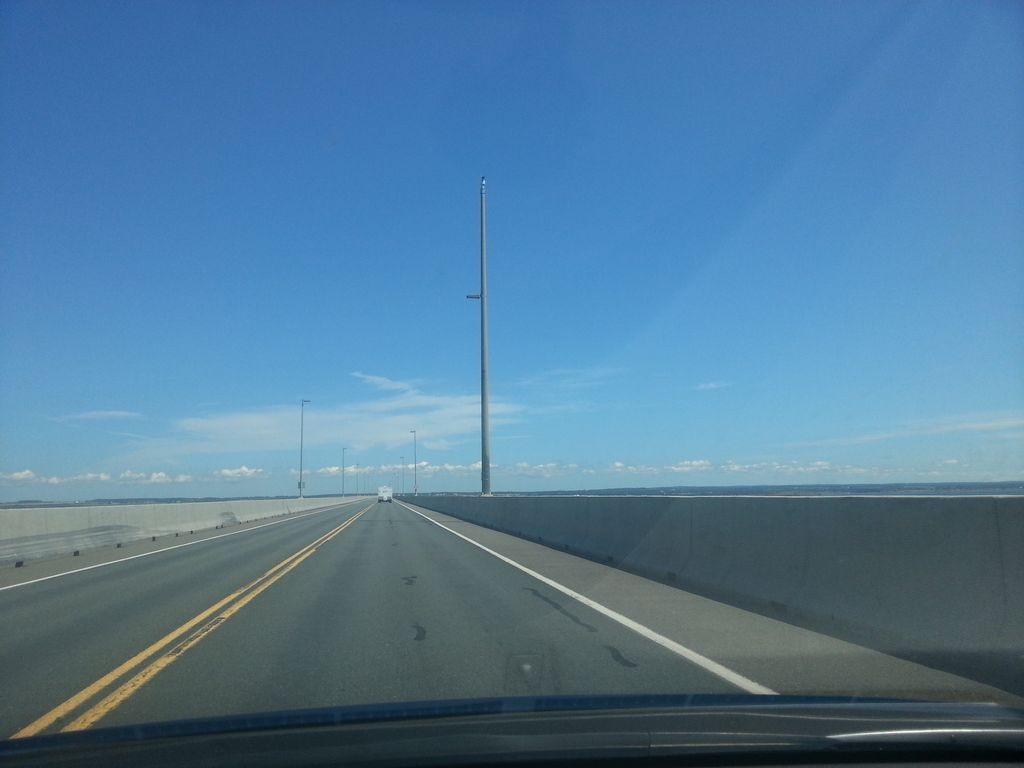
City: charlottetown